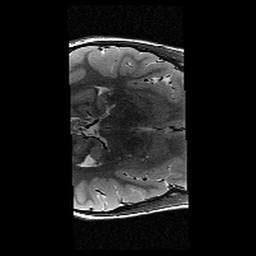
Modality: T2w
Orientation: axial
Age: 10
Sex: female
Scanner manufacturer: siemens
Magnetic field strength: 3 T
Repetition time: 9.23 s
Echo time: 0.067 s